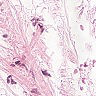
Metastatic tissue present: no